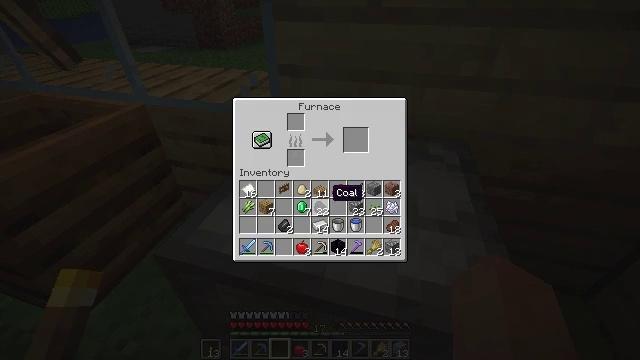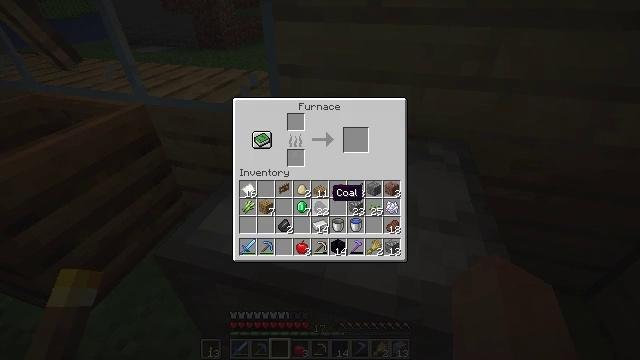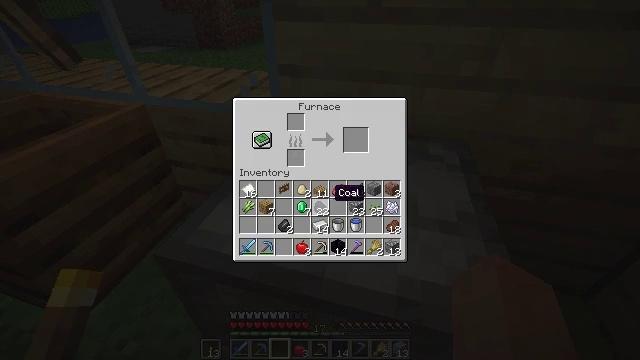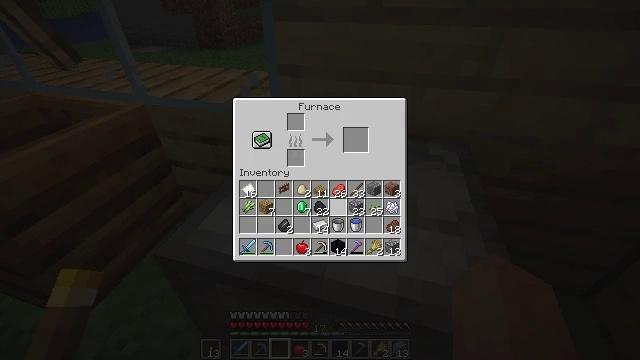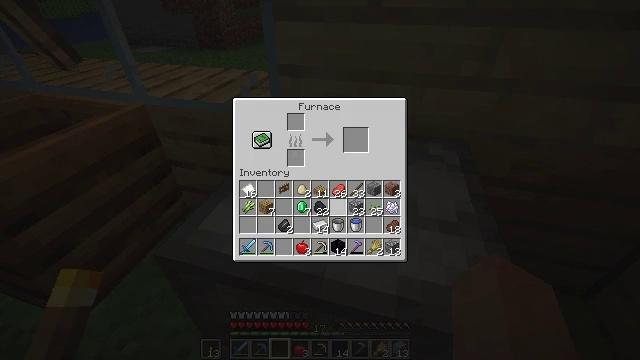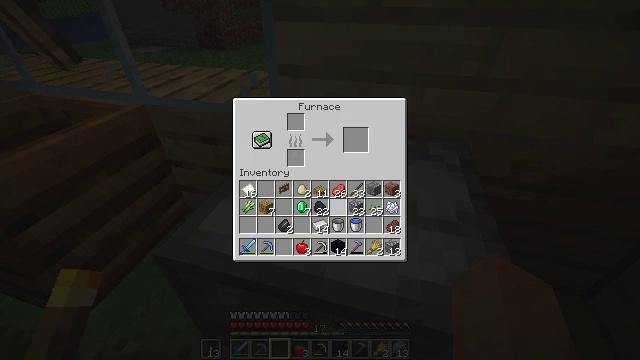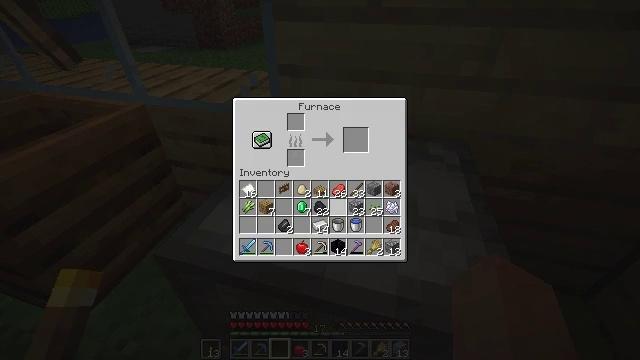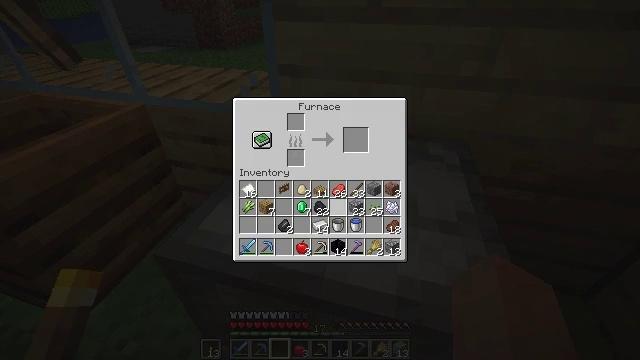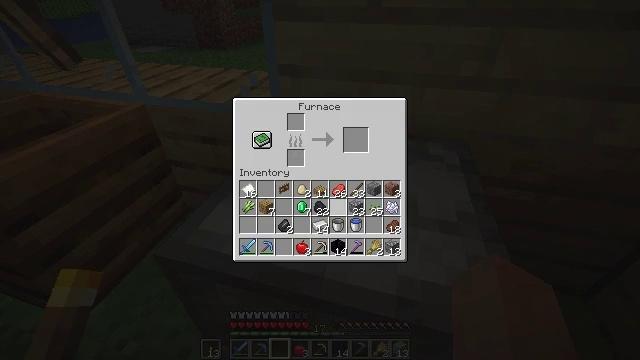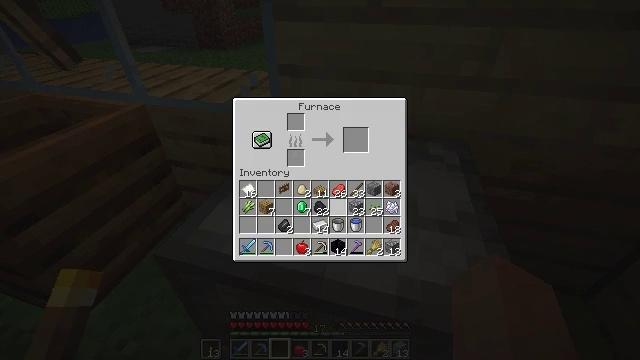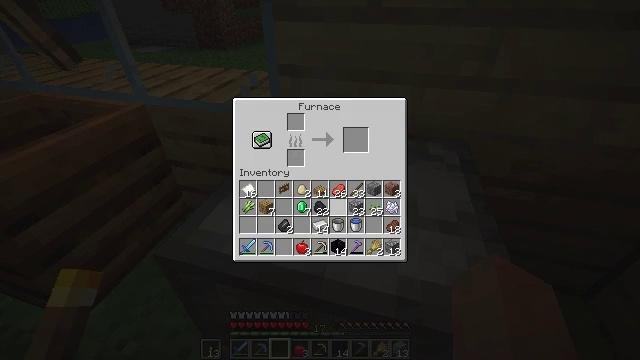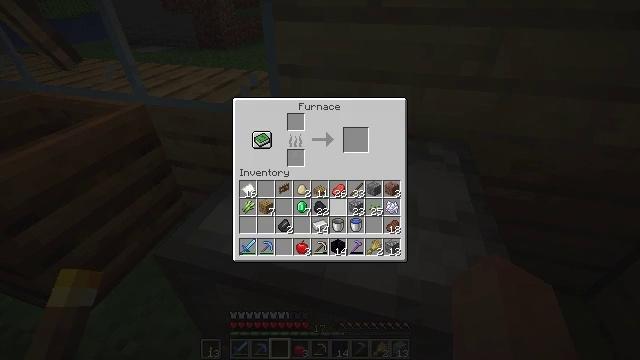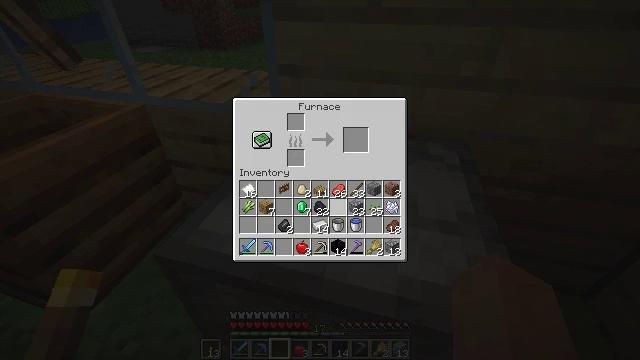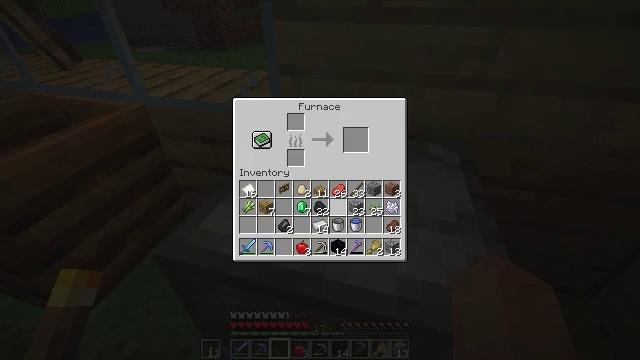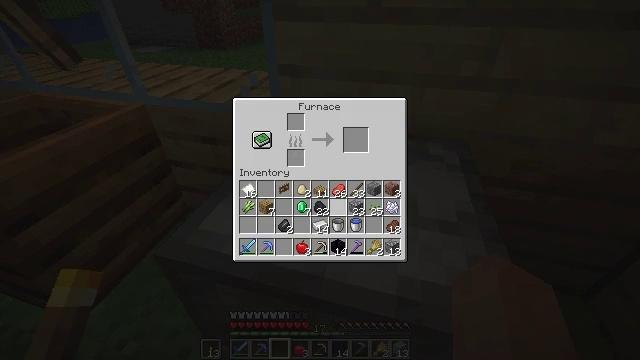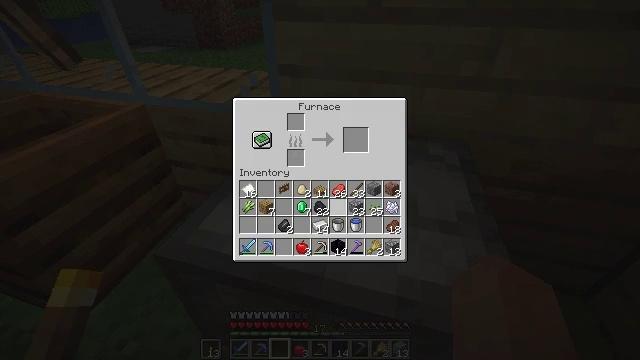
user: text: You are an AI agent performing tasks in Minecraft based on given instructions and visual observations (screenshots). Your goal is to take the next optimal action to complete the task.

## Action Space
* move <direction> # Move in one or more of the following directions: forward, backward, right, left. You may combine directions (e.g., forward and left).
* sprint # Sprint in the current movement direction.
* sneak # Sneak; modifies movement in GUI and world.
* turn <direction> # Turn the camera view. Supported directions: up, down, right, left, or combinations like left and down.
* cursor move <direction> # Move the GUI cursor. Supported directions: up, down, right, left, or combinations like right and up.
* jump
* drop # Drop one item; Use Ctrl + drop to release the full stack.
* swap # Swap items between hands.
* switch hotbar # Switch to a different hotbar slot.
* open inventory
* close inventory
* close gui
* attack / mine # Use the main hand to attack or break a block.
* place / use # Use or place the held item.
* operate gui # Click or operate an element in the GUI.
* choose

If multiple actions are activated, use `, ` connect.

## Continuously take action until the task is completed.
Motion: motion action
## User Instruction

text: Make flint and steel by using flint and iron in the crafting table.
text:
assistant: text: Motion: no_op
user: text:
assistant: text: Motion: no_op
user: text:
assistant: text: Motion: no_op
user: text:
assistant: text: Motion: no_op
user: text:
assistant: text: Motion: no_op
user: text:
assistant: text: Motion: no_op
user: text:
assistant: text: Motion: no_op
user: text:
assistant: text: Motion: no_op
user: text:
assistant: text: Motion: no_op
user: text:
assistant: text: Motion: no_op
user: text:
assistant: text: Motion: no_op
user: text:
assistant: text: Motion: no_op
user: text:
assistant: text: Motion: no_op
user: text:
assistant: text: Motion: no_op
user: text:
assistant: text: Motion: no_op
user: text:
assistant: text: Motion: no_op
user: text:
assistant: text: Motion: no_op
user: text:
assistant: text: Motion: no_op
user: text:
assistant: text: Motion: no_op
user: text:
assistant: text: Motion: no_op
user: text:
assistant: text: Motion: no_op
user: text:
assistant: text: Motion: no_op
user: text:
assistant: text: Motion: no_op
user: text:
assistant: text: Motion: no_op
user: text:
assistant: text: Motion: no_op
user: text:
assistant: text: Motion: no_op
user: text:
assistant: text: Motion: no_op
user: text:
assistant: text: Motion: no_op
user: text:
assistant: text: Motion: no_op
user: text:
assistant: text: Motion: no_op